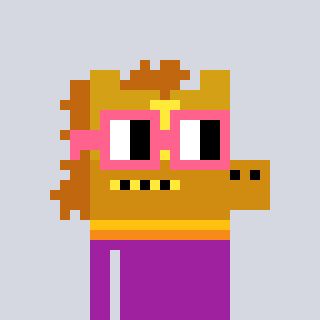
a pixel art character with square pink glasses, a yellow horse-shaped head and a magenta-colored body on a cool background